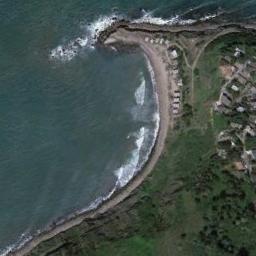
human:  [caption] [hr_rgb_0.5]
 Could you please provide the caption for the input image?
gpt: Green coast and gray curved coastline intersect with gray-blue water .

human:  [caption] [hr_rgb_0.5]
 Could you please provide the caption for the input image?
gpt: There are many buildings and trees beside the beach .

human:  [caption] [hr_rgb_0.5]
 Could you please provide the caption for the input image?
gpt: The beach with a headland while the residential area and green plants are on the beach .

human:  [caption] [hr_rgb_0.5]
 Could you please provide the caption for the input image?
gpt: The beach is quiet .

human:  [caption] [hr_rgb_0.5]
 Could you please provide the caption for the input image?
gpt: The grass is beside the beach .